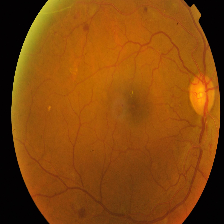
Diabetic retinopathy grade: Proliferative DR